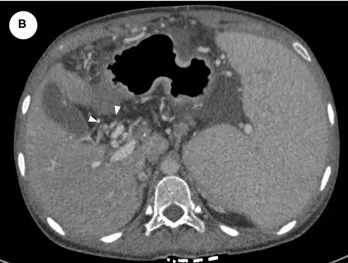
But CTPV [, arrowheads] was not improved after ATT.
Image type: radiology (ct)